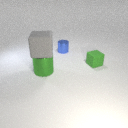
large gray rubber cube above large green metal cylinder